Brain MRI, t1w sequence, axial 2D slice.
Patient: age 52, sex M, weight 78 kg, height 1.78 m
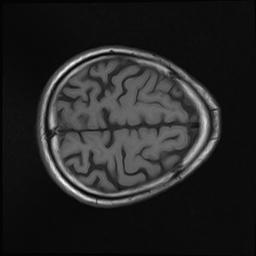